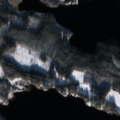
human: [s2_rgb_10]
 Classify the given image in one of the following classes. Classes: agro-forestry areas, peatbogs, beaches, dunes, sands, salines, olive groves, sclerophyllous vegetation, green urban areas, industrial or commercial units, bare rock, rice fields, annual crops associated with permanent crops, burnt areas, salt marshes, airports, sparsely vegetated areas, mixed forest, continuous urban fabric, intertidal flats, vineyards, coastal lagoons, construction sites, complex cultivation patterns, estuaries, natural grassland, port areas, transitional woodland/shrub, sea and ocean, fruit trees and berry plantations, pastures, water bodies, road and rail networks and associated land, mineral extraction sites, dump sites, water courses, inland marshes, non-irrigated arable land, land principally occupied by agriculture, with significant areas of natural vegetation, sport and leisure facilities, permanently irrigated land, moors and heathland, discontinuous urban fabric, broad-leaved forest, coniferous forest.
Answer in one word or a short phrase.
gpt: non-irrigated arable land, coniferous forest, mixed forest, water bodies